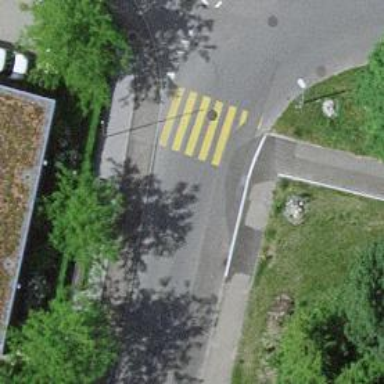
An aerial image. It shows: Uncontrolled zebra crossing.